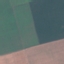
Land use / land cover class: AnnualCrop